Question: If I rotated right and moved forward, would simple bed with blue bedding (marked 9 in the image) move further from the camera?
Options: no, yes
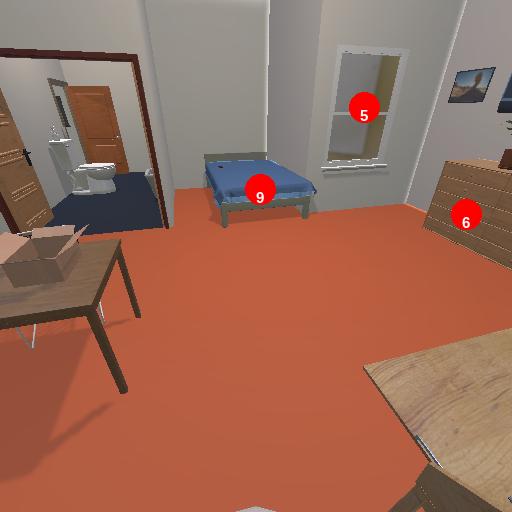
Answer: no